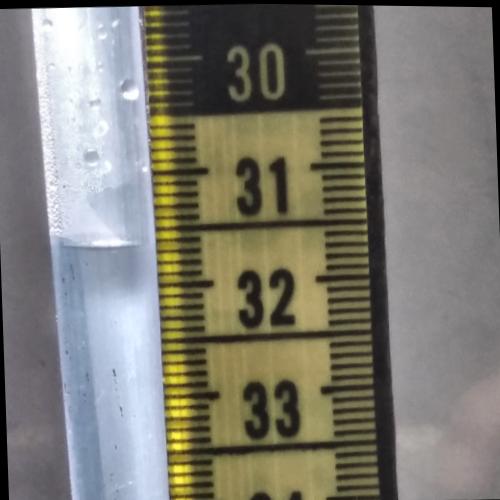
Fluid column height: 31.6 cm